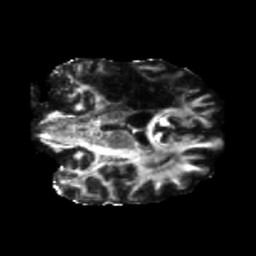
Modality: FA
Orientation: coronal
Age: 58
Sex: male
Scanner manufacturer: siemens
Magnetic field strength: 3 T
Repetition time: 5.25 s
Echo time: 0.08 s